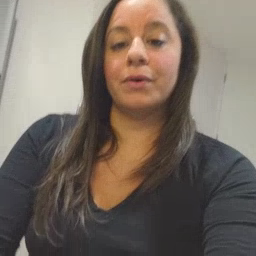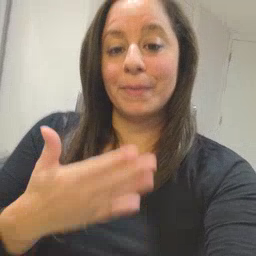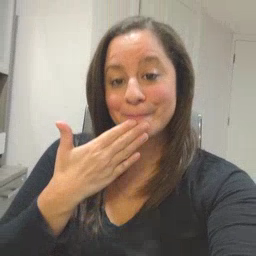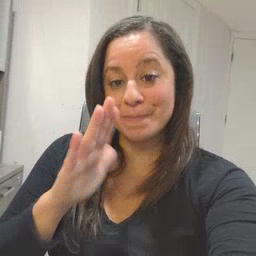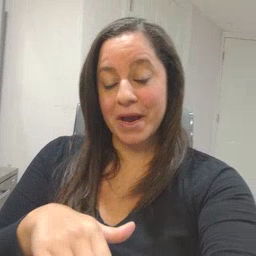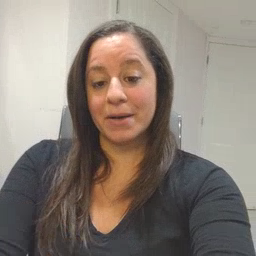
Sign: bad